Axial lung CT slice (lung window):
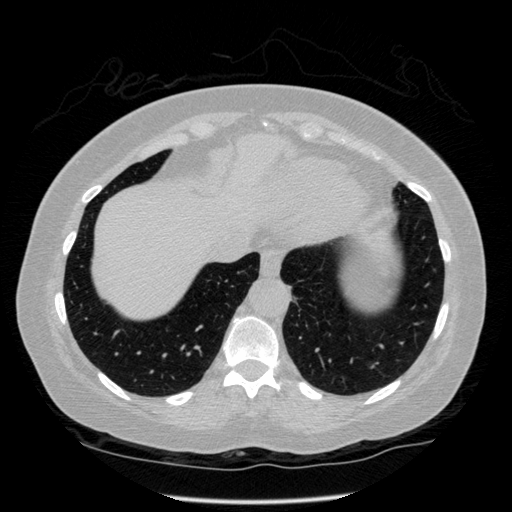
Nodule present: no